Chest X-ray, AP view. Patient: 52 years old, sex M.
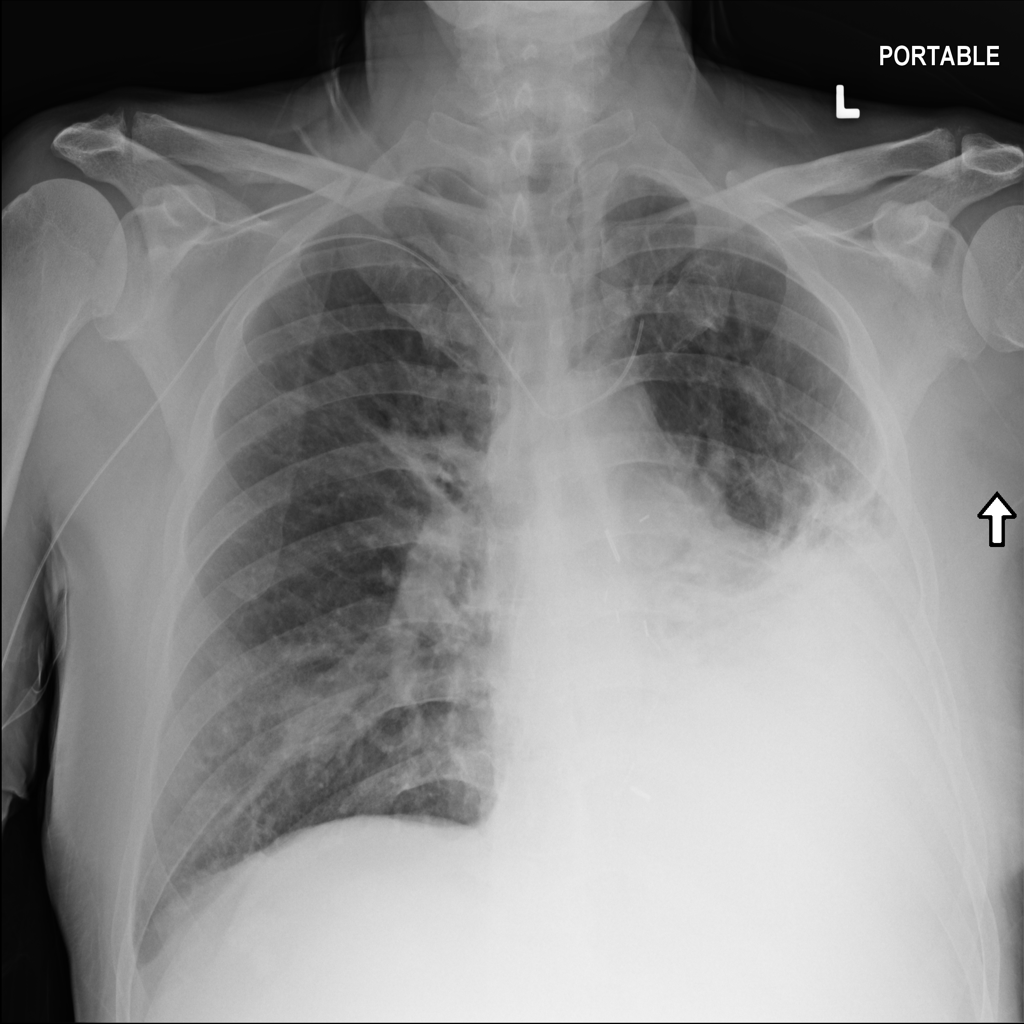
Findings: No Finding